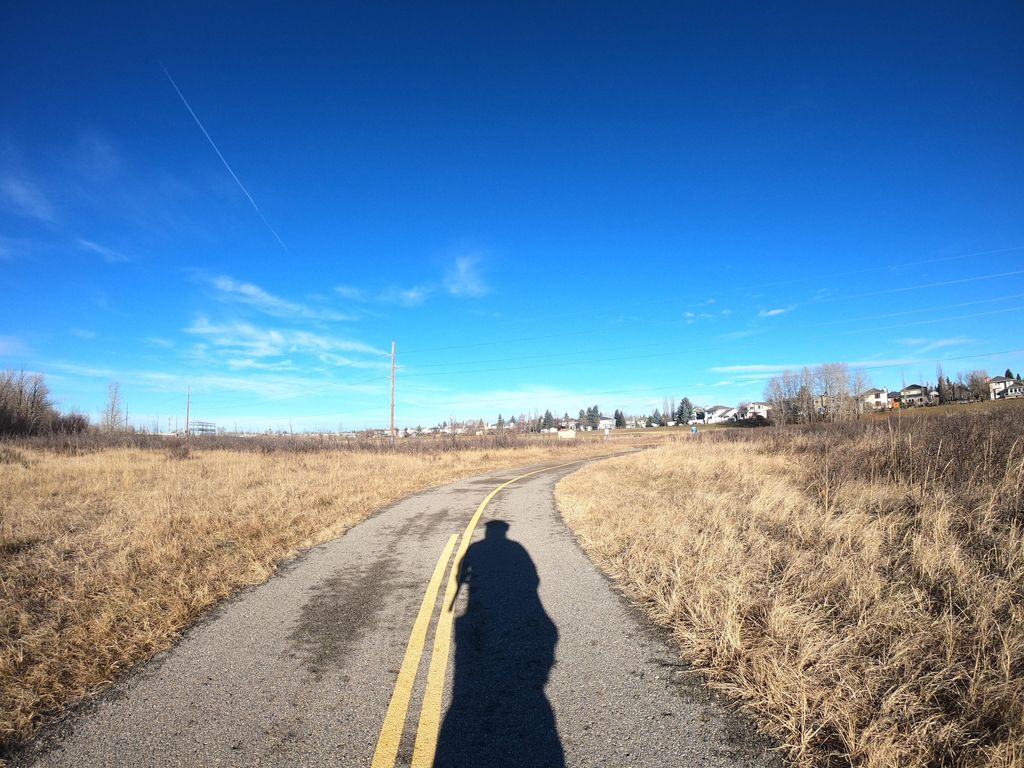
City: calgary